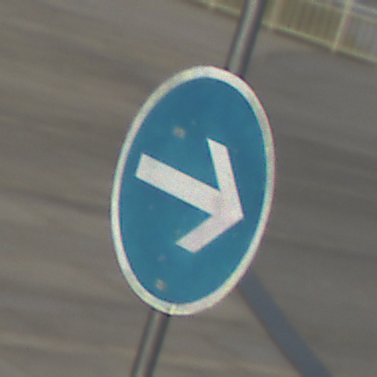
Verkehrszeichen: VorgeschriebeneFahrtrichtungHierRechts
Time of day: SunriseSunset
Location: Outdoor (Urban)
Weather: Clear
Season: NotSpecified
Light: Natural